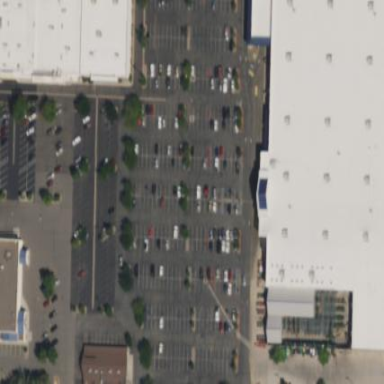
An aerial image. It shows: Retail area.